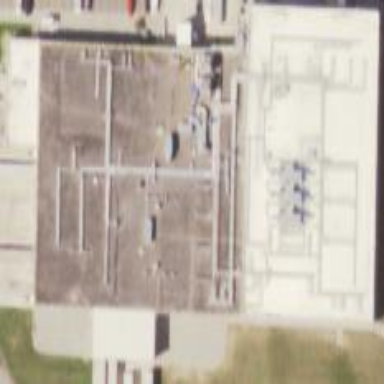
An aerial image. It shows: Industrial building used as slaughterhouse.